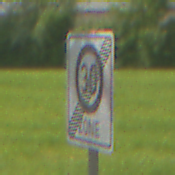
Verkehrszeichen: EndeZone30
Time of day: Midday
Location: Outdoor (RoadRail)
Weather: PartlyCloudy
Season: NotSpecified
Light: Natural